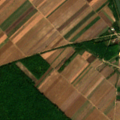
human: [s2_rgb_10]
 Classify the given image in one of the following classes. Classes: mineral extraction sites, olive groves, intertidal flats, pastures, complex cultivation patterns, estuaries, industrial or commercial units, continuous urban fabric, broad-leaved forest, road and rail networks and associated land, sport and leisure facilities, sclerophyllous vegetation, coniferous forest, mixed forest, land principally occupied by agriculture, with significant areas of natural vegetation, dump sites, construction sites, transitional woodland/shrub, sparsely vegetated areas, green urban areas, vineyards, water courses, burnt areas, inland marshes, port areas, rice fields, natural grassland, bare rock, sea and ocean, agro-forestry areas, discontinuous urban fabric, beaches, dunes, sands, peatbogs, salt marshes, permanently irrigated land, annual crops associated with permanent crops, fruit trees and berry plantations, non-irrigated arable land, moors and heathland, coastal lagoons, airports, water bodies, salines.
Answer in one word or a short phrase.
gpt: non-irrigated arable land, land principally occupied by agriculture, with significant areas of natural vegetation, broad-leaved forest, water courses